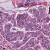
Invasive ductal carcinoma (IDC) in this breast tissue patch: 1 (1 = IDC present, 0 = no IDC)